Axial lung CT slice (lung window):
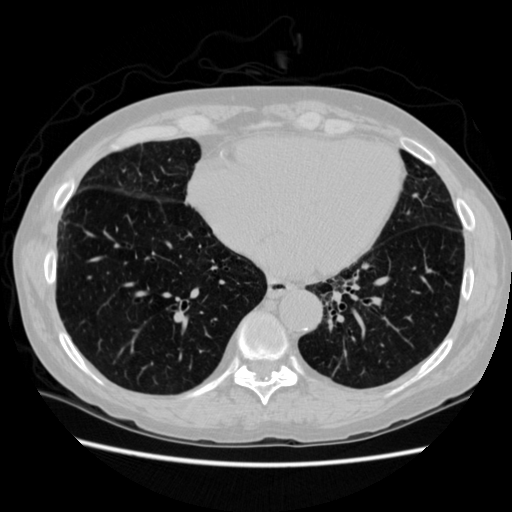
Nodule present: no